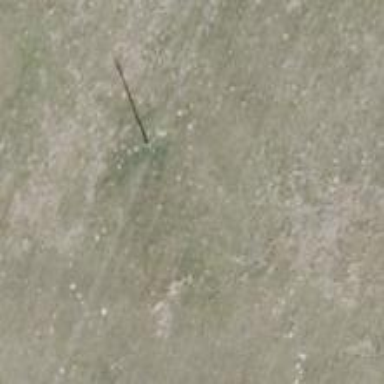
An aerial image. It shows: Power pole.